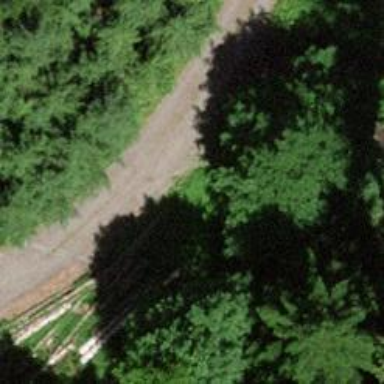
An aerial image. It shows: Unpaved track with grade2 tracktype.